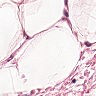
Metastatic tissue present: no